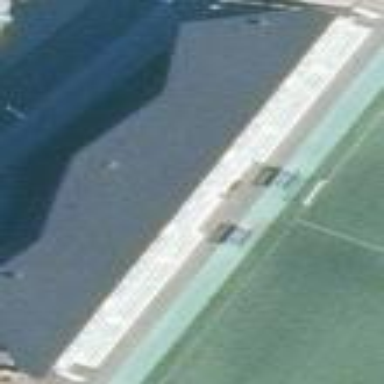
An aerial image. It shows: Grandstand building.